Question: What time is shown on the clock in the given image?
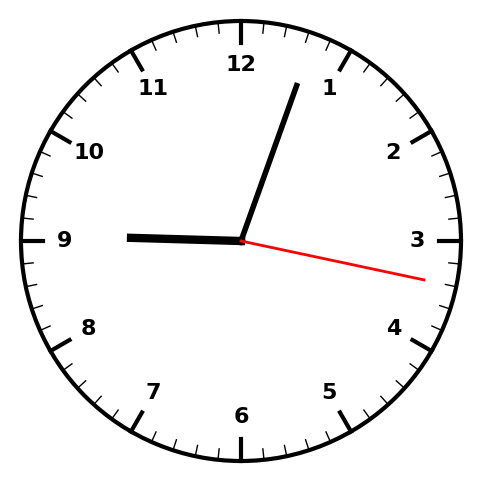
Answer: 09:03:17